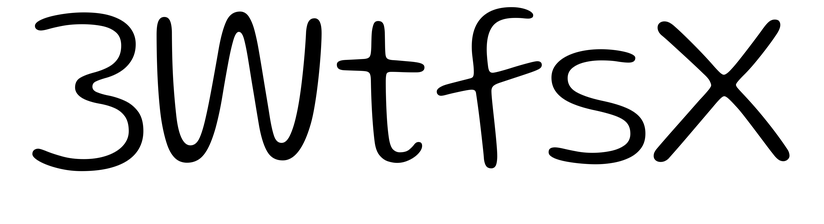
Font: Gluten_ExtraLight